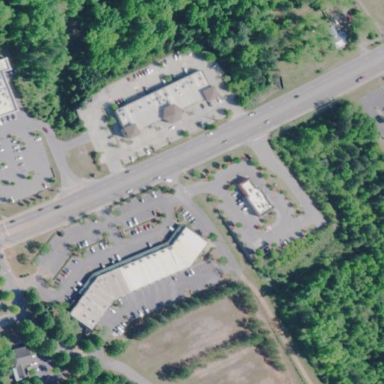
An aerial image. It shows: Retail area.